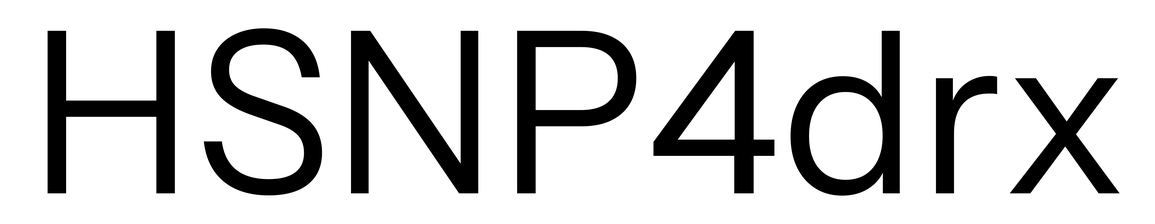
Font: InstrumentSans_Regular